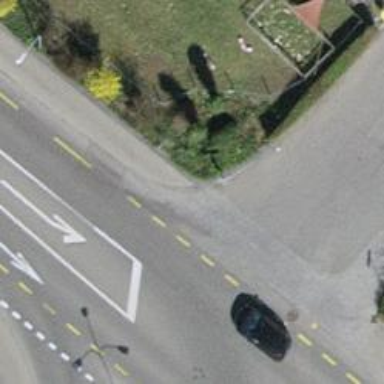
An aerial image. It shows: Bus stop with platform for public transport.